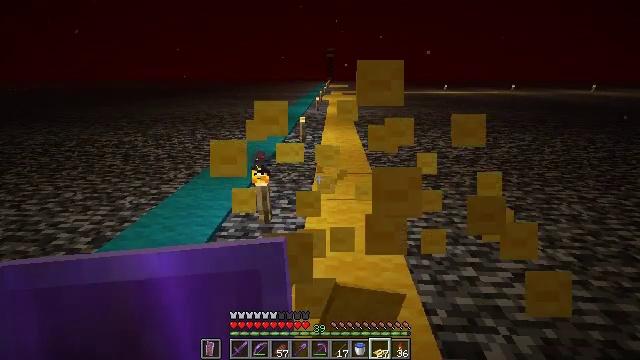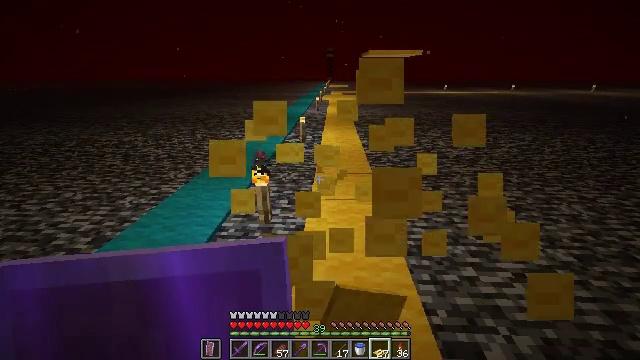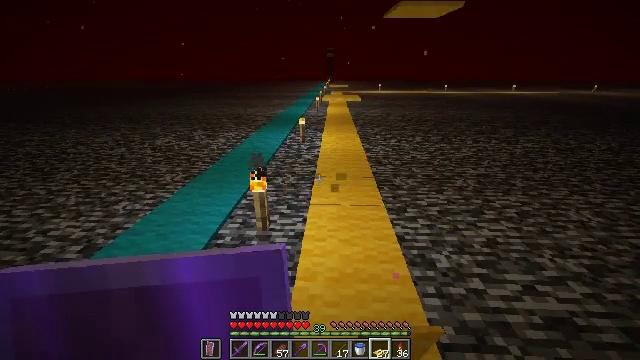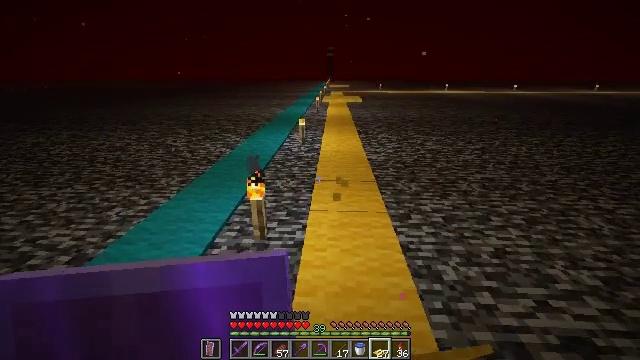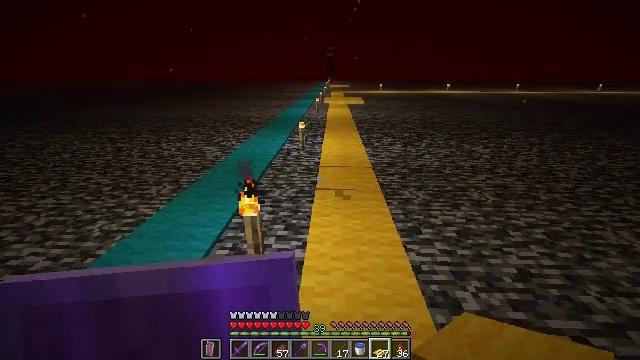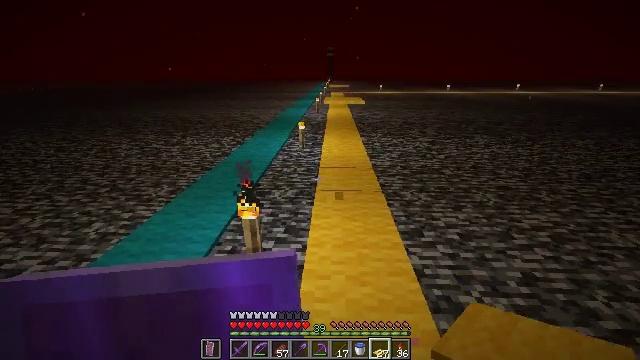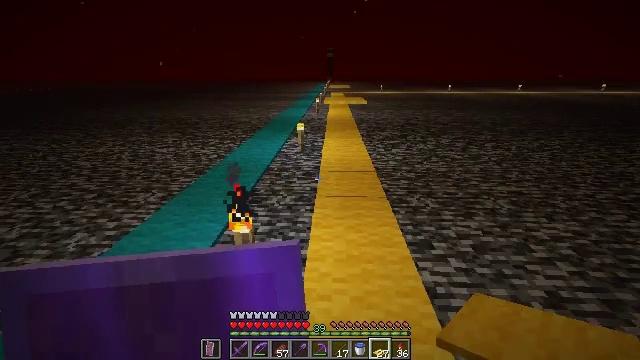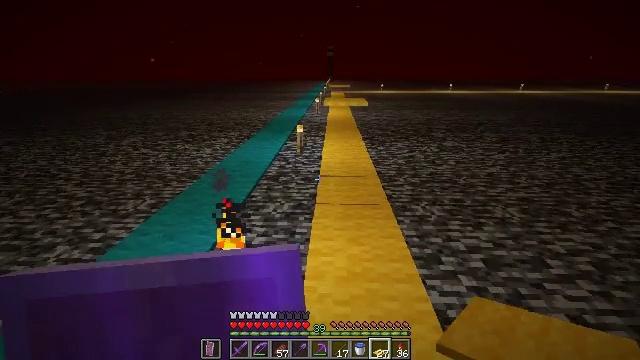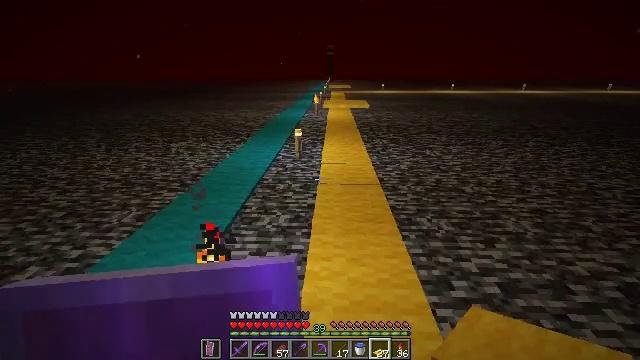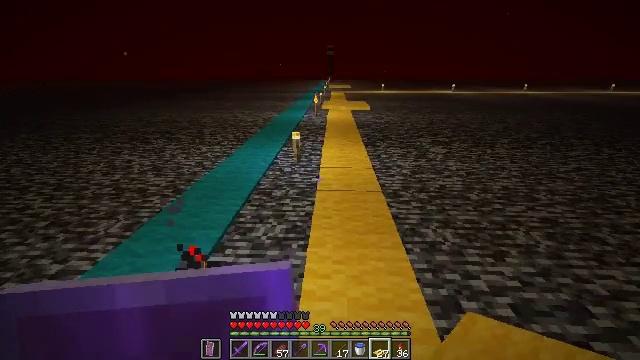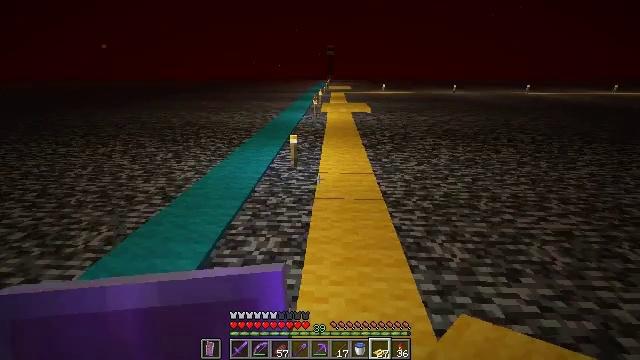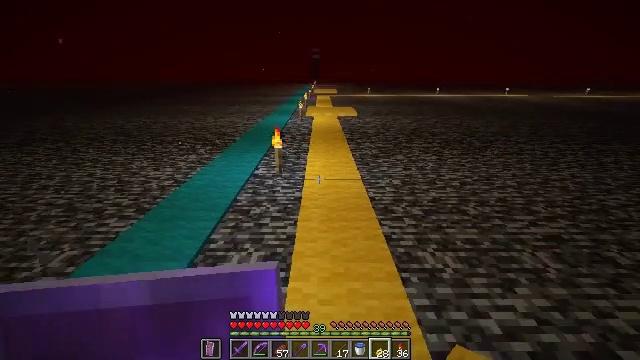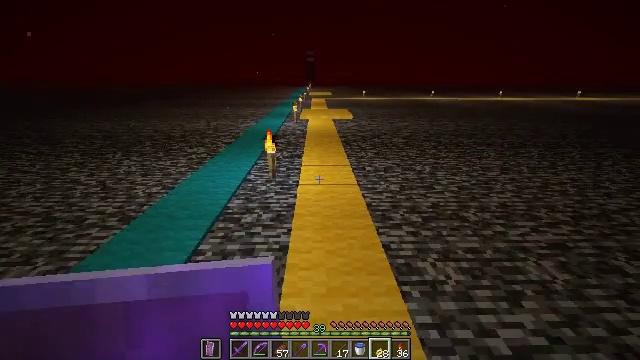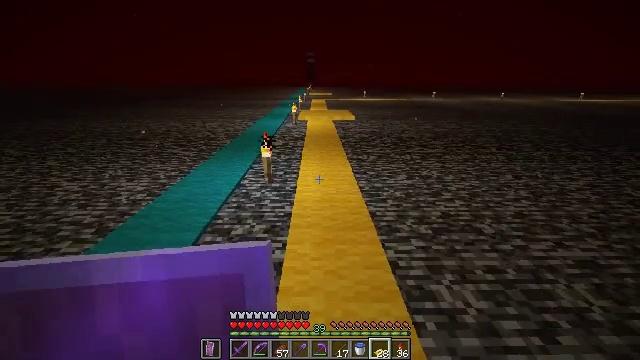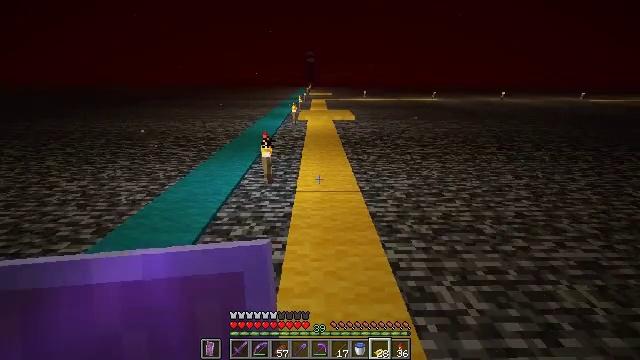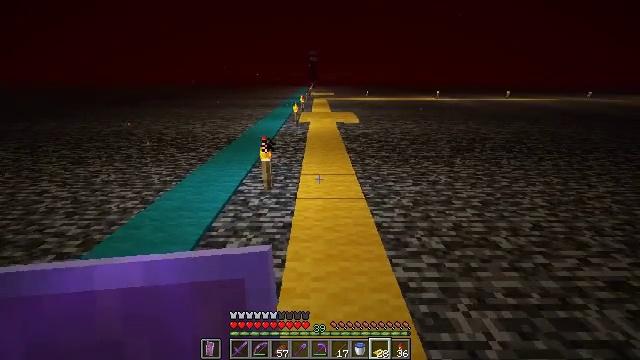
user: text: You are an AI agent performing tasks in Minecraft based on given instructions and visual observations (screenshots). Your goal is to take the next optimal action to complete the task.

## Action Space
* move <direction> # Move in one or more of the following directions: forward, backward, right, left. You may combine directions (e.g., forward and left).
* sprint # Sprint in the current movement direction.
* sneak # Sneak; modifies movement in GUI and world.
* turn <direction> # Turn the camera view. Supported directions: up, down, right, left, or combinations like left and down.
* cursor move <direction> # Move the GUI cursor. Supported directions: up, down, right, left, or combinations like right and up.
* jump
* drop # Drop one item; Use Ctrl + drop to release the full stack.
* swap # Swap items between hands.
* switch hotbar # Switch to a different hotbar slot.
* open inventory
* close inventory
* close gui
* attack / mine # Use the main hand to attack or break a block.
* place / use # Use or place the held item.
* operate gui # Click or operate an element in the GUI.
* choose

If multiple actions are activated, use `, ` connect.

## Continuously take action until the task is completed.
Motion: motion action
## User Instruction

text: Remove a piece of yellow carpet.
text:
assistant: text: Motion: move forward
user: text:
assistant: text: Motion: move forward
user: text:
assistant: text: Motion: move forward
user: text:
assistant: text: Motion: move forward
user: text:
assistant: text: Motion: move forward
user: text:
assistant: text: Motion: move forward
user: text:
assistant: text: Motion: move forward
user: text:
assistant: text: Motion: move forward
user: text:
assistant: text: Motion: move forward
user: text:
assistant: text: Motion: move forward
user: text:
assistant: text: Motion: move forward, turn right
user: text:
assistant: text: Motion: move forward, turn right
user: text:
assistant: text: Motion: move forward
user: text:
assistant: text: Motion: move forward
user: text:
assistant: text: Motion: move forward
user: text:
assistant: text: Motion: move forward
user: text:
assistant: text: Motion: move forward
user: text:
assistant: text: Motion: move forward
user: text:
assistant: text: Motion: move forward
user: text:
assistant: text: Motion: move forward
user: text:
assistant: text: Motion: move forward
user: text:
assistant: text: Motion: move forward
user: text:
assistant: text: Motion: move forward
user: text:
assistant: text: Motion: move forward
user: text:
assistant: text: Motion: move forward
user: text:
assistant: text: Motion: move forward
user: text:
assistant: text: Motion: move forward
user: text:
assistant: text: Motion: move forward, turn right and down
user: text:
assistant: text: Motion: move forward, turn down
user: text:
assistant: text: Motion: move forward, turn down